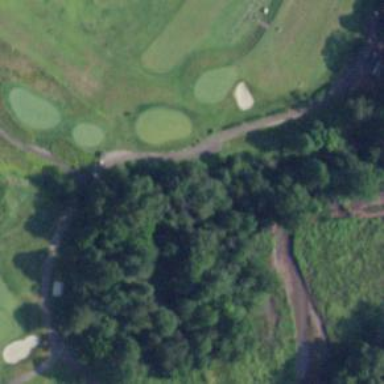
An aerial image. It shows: Path for both road and golf.